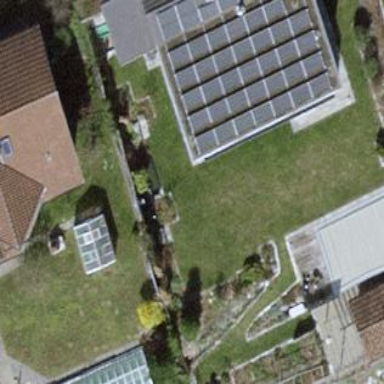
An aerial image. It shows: Solar power generator utilizing photovoltaic technology with solar photovoltaic panels.